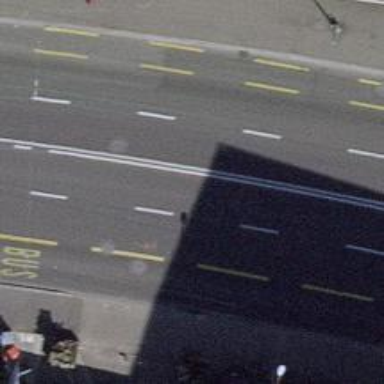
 there is lane for buses and shared busway for bicycles."